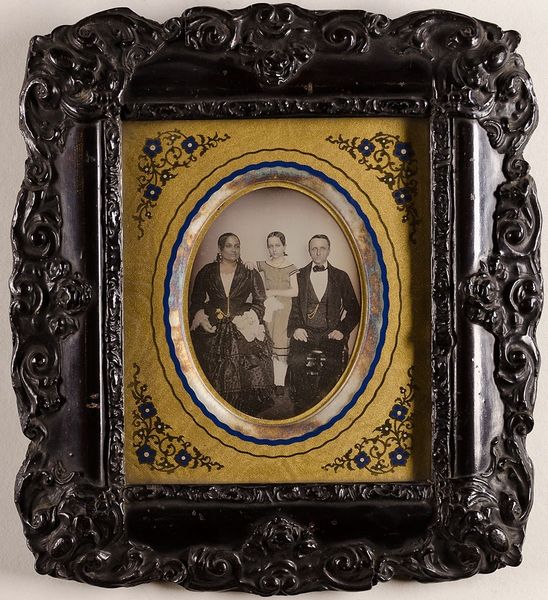
Titel: Unbekannte Familie
Künstler: Rua dos Qurives
Standort: Hamburg
Institution: Museum für Kunst und Gewerbe Hamburg
Schlagwörter: mann, frau, gruppenportrait, figur, foto, fotografie, photographie, photo, taschenuhr, gerahmt, lichtbild, handkoloriert, armbanduhr, daguerreotypie, bildwerke, angewandte und bildende kunst, hessische systematik, mädchen, porträtfotografie, porträtphotographie, gruppenporträt, handkolorierung, familienporträt